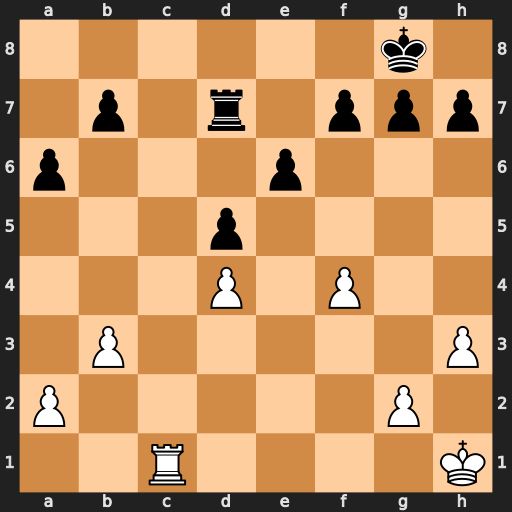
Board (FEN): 6k1/1p1r1ppp/p3p3/3p4/3P1P2/1P5P/P5P1/2R4K
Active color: w
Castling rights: -
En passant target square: -
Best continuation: Rc8+ Rd8 Rxd8#